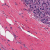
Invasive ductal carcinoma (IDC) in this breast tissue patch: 0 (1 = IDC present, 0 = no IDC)